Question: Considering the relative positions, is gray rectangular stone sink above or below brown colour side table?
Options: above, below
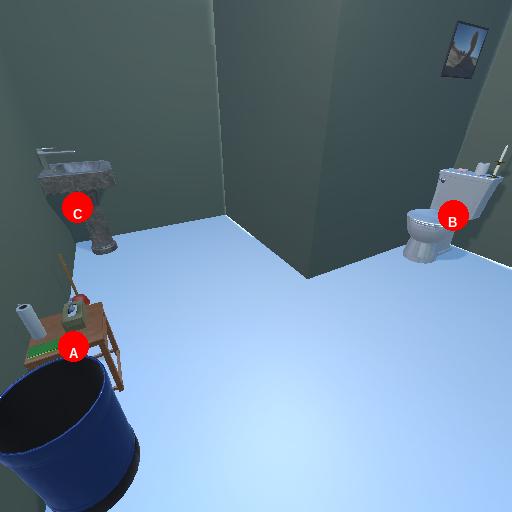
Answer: above